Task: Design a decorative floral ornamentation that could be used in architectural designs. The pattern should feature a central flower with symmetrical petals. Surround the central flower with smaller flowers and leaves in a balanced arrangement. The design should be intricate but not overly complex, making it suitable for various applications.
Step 1276:
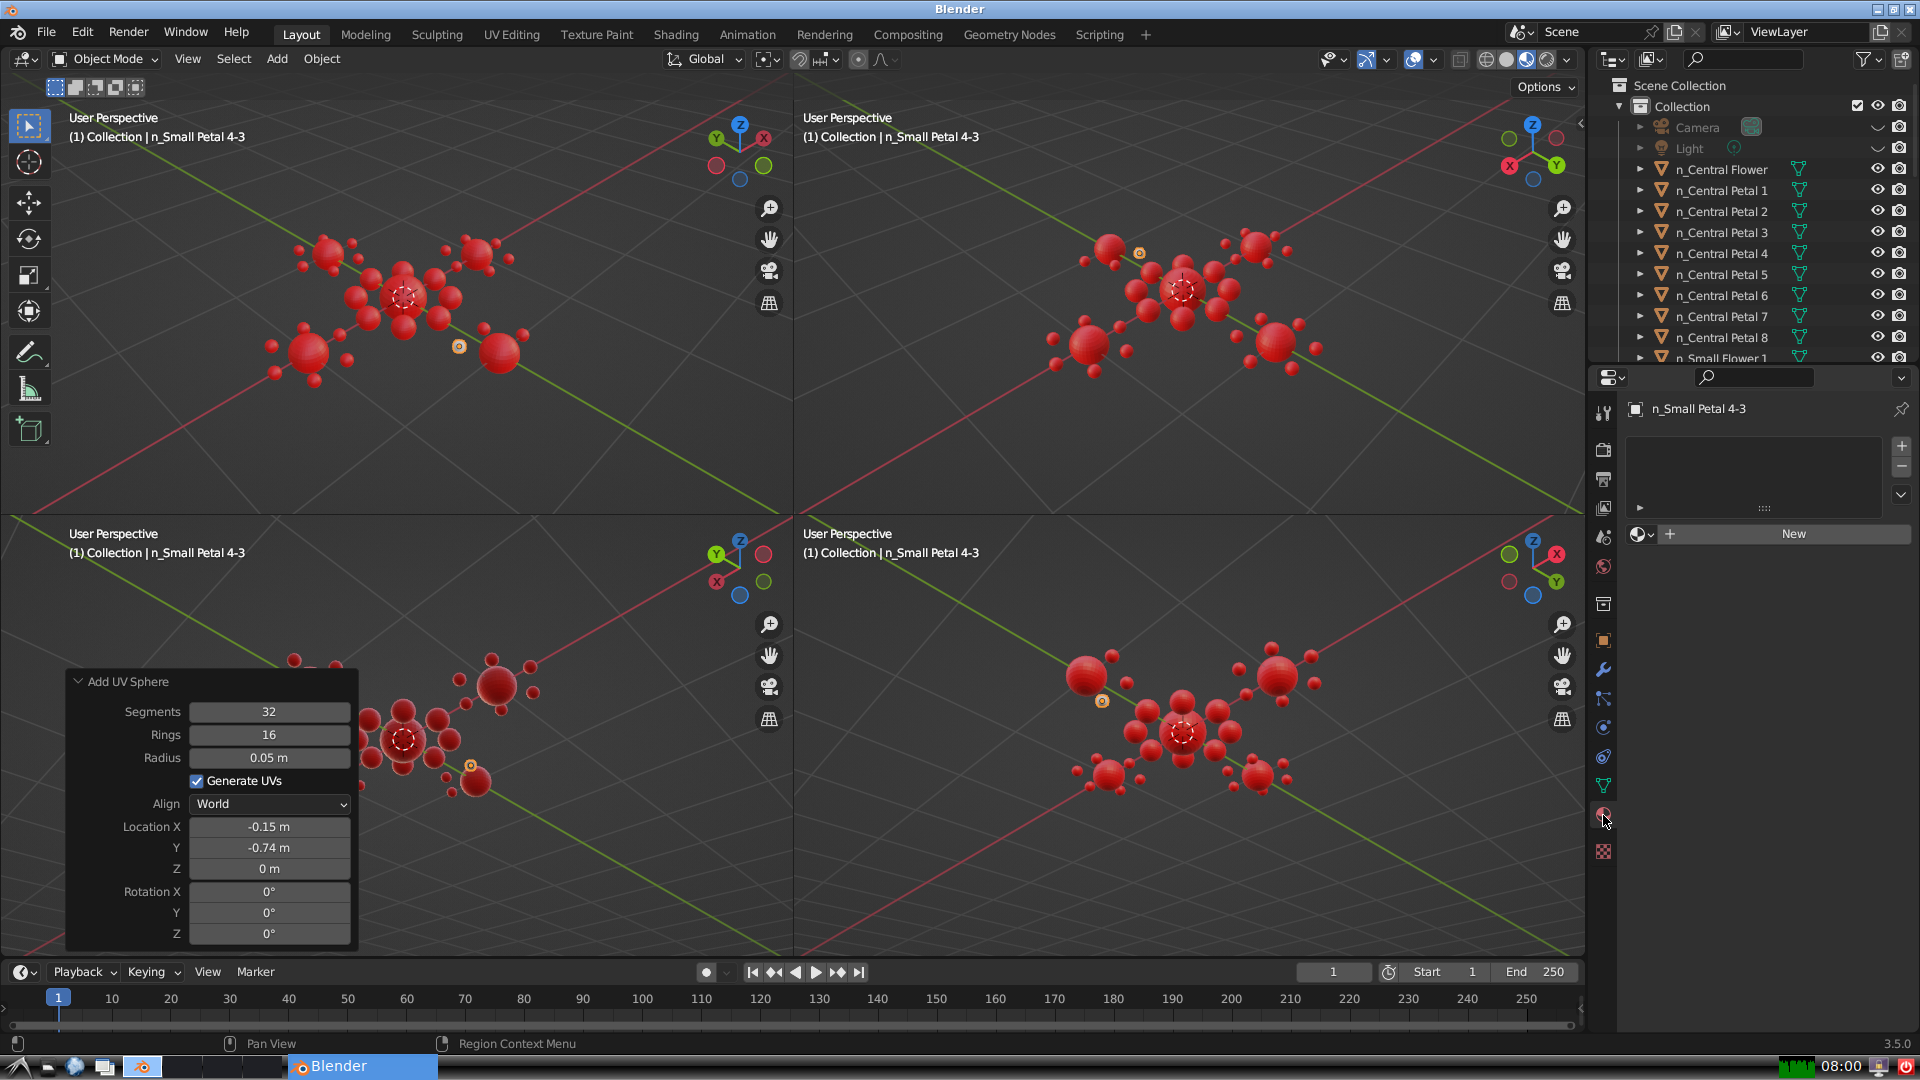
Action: {"mouse_move": [1636, 534]}